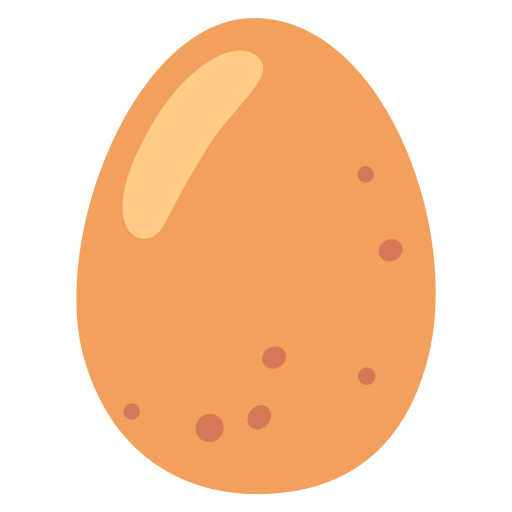
Emoji: 🥚